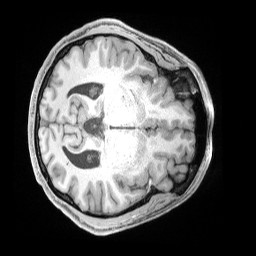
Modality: T1w
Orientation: axial
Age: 37
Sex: male
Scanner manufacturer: siemens
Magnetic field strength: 3 T
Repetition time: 2 s
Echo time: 0.00211 s